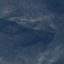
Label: HerbaceousVegetation